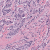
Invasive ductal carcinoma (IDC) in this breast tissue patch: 1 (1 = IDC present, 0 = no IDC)